Field crop: tomato
Growth stage: 1
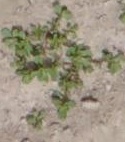
Species: portulaca